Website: bh-photo
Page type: gifting
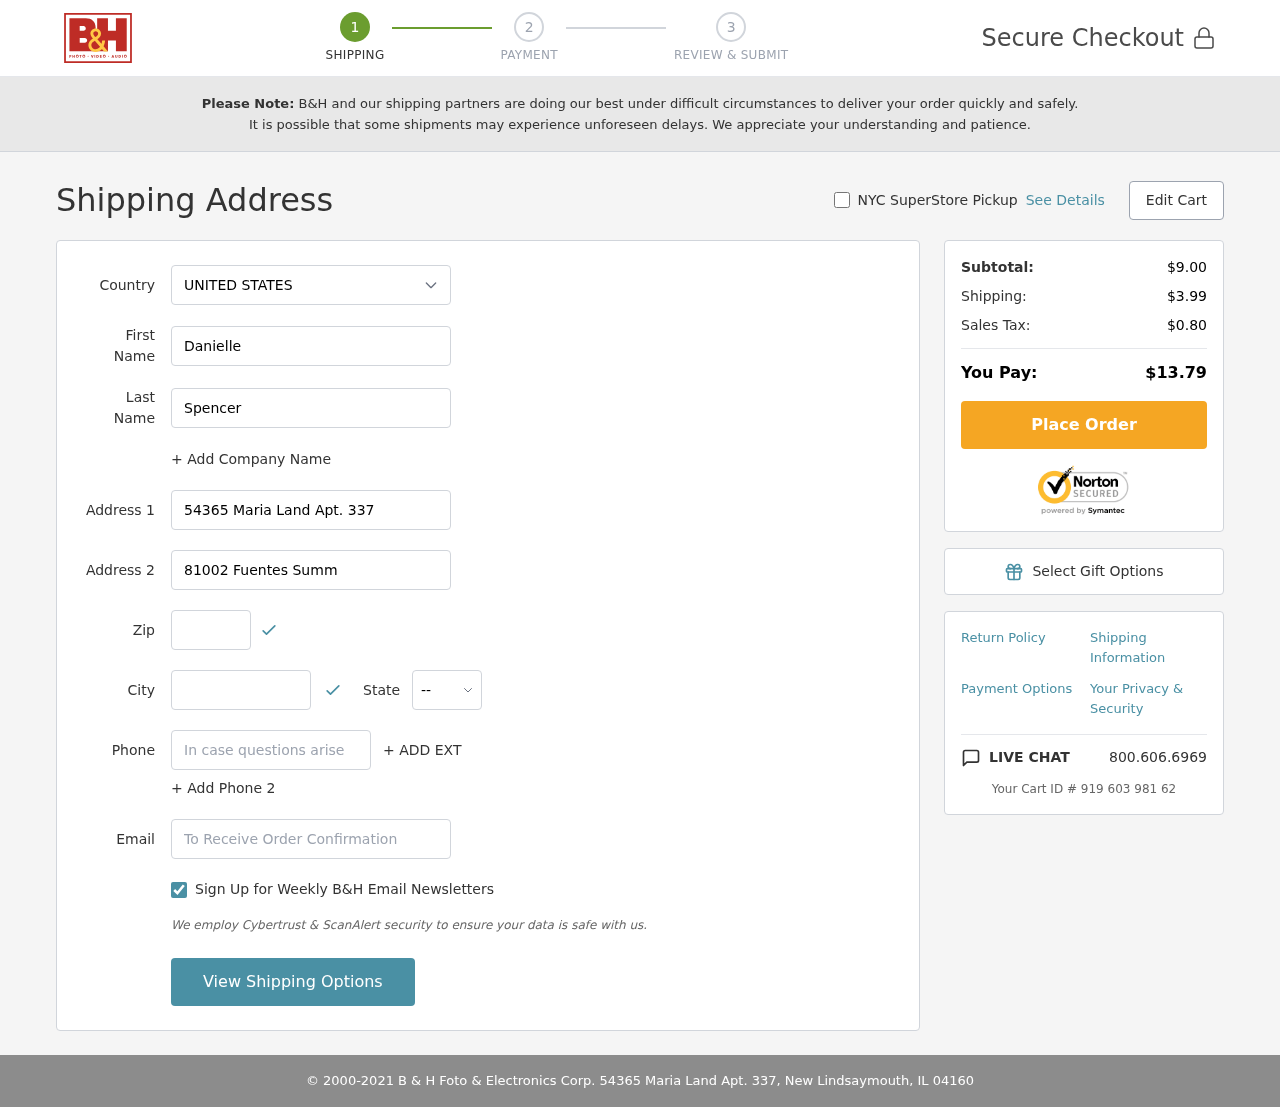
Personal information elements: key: PII_CITY
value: New Lindsaymouth
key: PII_COUNTRY
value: United States
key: PII_EMAIL
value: dspencer@yahoo.com
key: PII_FIRSTNAME
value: Danielle
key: PII_LASTNAME
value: Spencer
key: PII_PHONE
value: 9025529933
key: PII_POSTCODE
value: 04160
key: PII_STATE_ABBR
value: IL
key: PII_STREET
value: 54365 Maria Land Apt. 337
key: PII_STREET2
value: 81002 Fuentes Summit Suite 652
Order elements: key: ORDER_SUBTOTAL
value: $9.00
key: ORDER_SHIPPING_COST
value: $3.99
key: ORDER_TAX
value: $0.80
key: ORDER_TOTAL
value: $13.79
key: ORDER_ID
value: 919 603 981 62